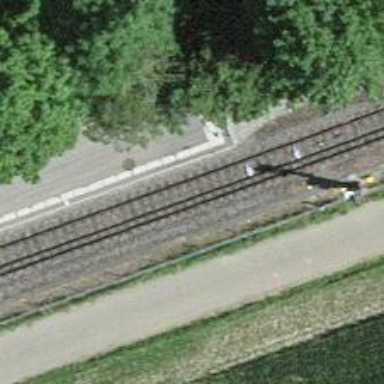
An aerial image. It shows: Light rail stop position for public transport.